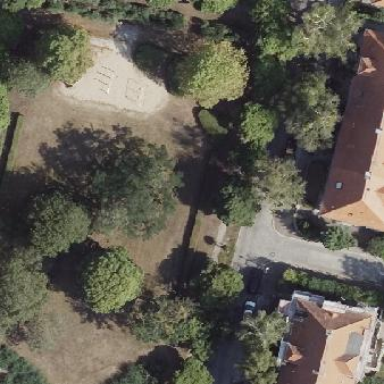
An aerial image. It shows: Park.